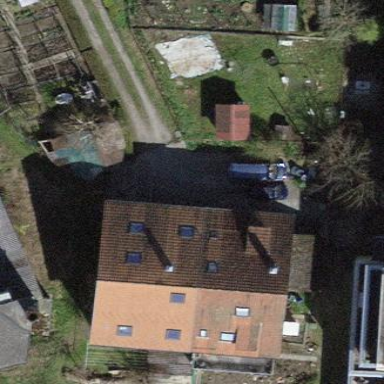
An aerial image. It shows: Building with tile roof.